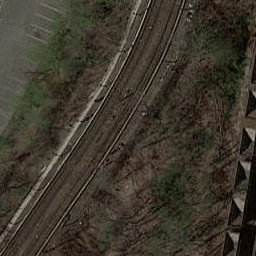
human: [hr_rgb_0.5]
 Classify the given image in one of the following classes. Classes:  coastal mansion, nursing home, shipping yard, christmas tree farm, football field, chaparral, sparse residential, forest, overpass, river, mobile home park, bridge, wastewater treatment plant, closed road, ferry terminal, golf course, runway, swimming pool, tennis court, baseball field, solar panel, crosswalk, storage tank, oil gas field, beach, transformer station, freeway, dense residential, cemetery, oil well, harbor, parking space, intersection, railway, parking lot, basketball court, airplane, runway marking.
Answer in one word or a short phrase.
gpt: railway